Question: My app makes use of a PHP backend API (in Laravel) (and another app uses standard PHP, not a framework).
I had xCode 6.0 and my apps connected to the server just fine, now I upgraded to 6.1, and no app I have will connect to the server. The error it gives is:
'''
The requested URL was not found on the server.
'''
This is very frustrating.
The following is the URL:
'''
var URL: String = "http://localhost/laravel/myProject/public/"
'''
and in the browser:

So as you can see, it works just fine in the browser.
Here is the connection script:
'''
var post:NSString = "username=\(GlobalVars.sharedInstance.getUsername())&&lat=\(lat)&&long=\(lng)"
var url:NSURL = NSURL(fileURLWithPath: "\(GlobalVars.sharedInstance.getURL())login")!
var postData:NSData = post.dataUsingEncoding(NSASCIIStringEncoding)!
'''
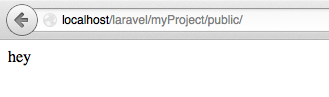
Answer: If you want to communicate with a http server you should use 'NSURL(string:)' instead of 'NSURL(fileURLWithPath:)'. Currently you just create a file URL with a strange name.
e.g.:
'''
var url:NSURL = NSURL(string: "\(GlobalVars.sharedInstance.getURL())login")!
'''
---
If something doesn't work as expected you should start by inspect the variables that are involved. You probably would have caught the issue, since the URL would be something like 'file://http:/localhost'